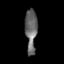
Tissue: prostate
Cell type: Fibroblasts
Senescence score: 0.7508
Nuclear area (px): 505
Mean DAPI intensity: 102.533